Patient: sex F, age 38
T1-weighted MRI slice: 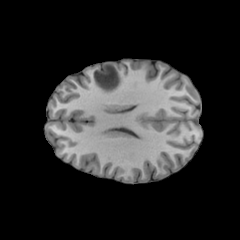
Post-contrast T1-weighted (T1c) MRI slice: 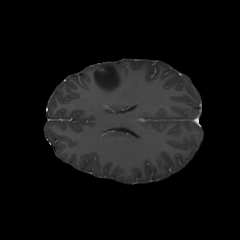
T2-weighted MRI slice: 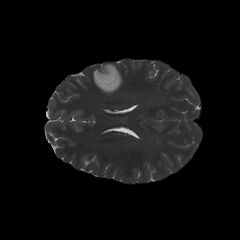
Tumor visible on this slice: yes
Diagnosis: Astrocytoma, IDH-mutant
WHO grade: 2